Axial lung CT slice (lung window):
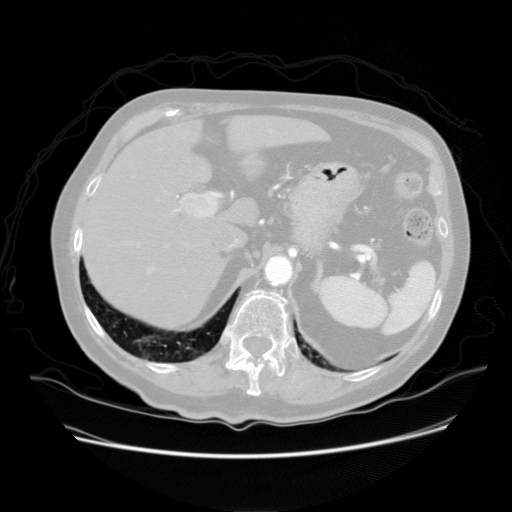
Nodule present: no